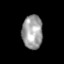
Tissue: skin
Cell type: Epithelial cells
Senescence score: 0.2731
Nuclear area (px): 683
Mean DAPI intensity: 157.637